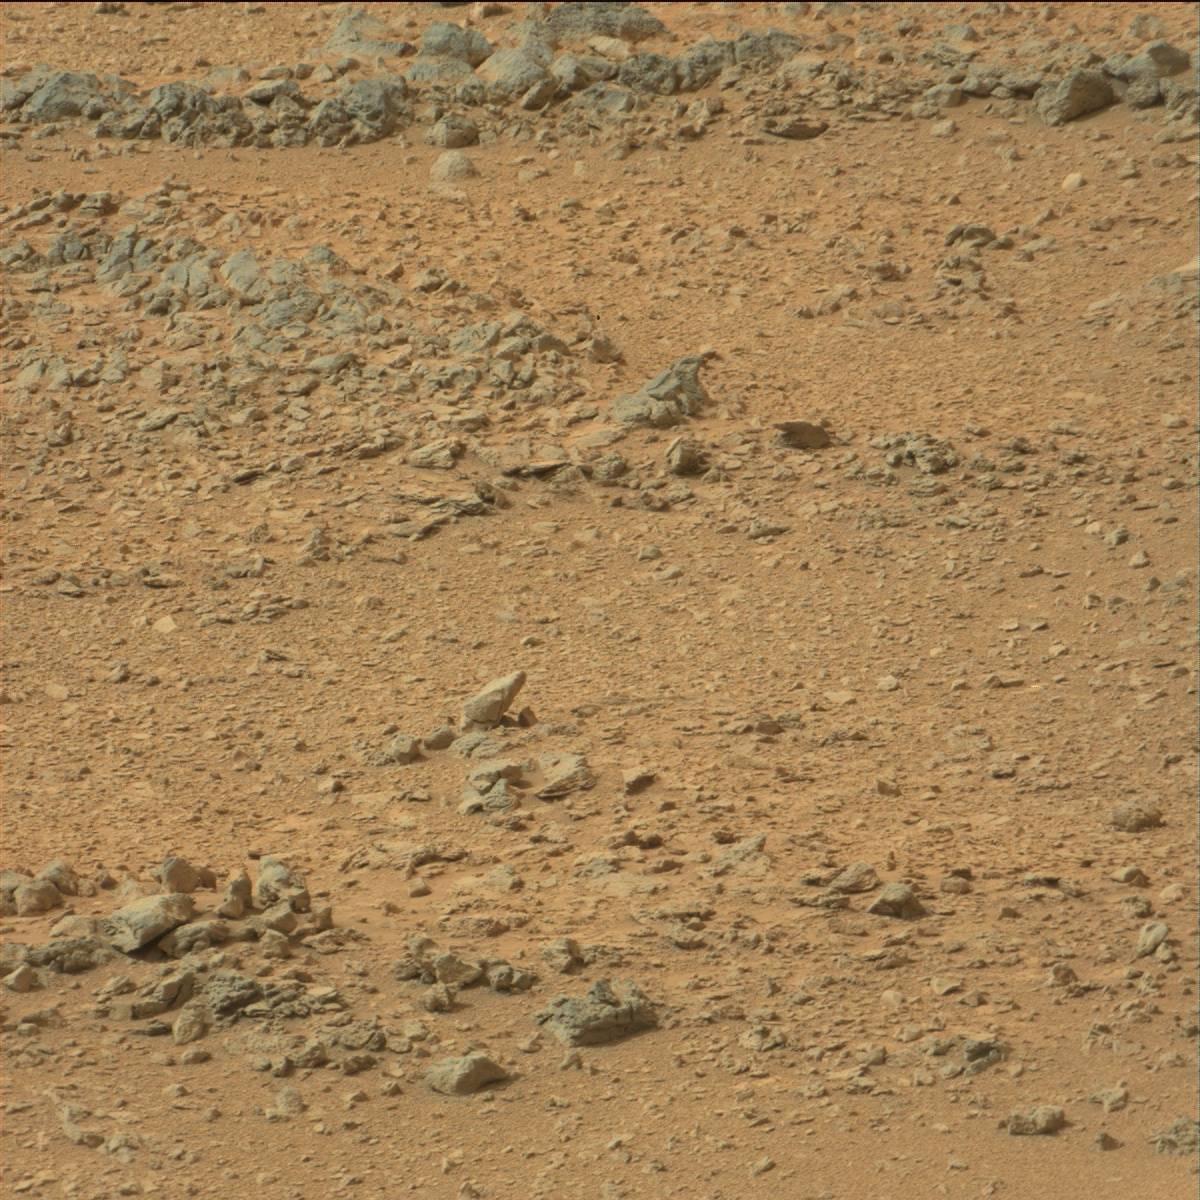
Terrain classes present: Bedrock, Sand / Soil